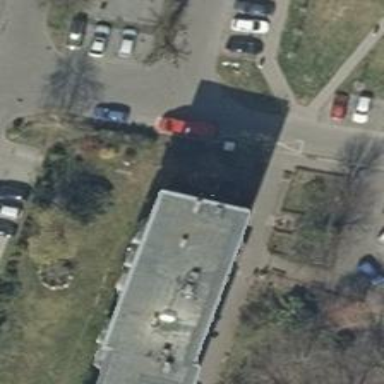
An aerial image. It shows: Library.